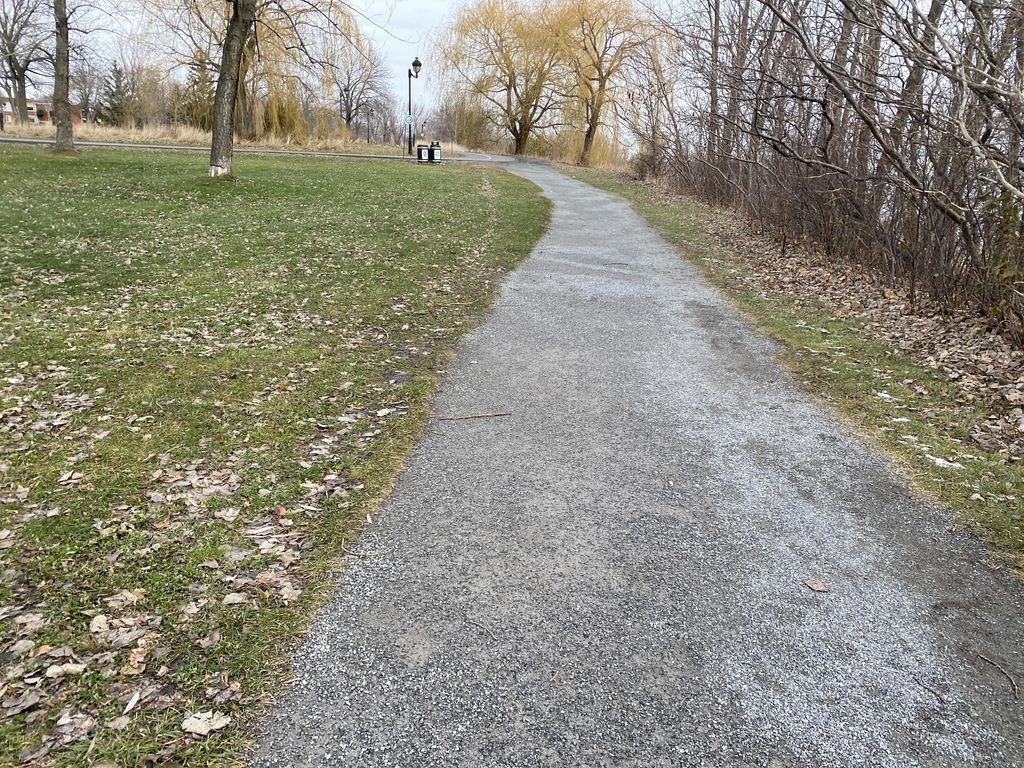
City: montreal